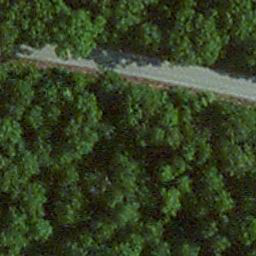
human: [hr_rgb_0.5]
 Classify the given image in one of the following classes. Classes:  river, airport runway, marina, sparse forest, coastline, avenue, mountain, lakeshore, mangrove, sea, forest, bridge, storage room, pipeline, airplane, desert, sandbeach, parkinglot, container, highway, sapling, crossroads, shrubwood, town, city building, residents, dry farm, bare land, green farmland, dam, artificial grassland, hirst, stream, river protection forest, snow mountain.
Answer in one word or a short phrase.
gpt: avenue